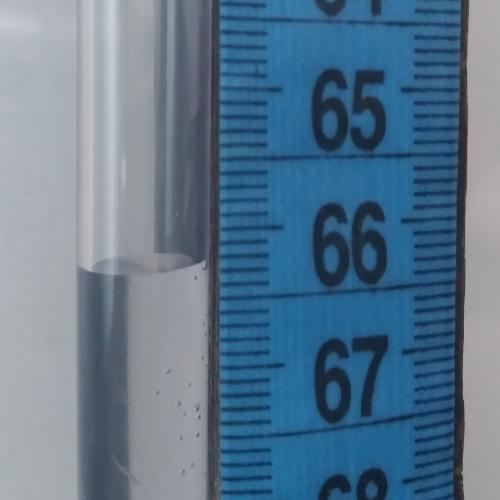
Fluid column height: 66.3 cm